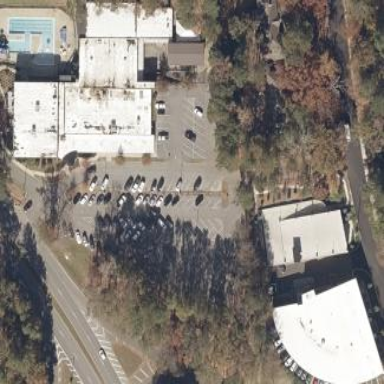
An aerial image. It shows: Sports center building.